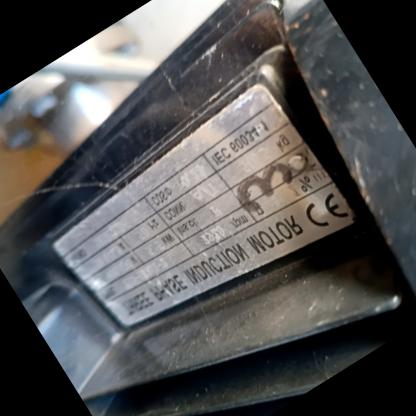
Klasa: tabliczka-znamionowa